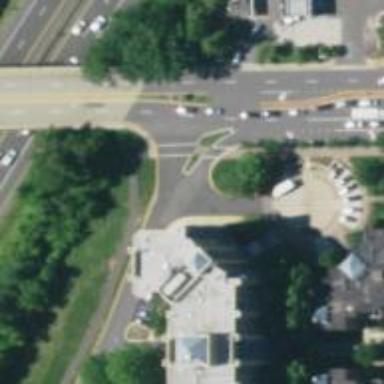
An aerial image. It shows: Marked footway crossing with pedestrian island.